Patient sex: M
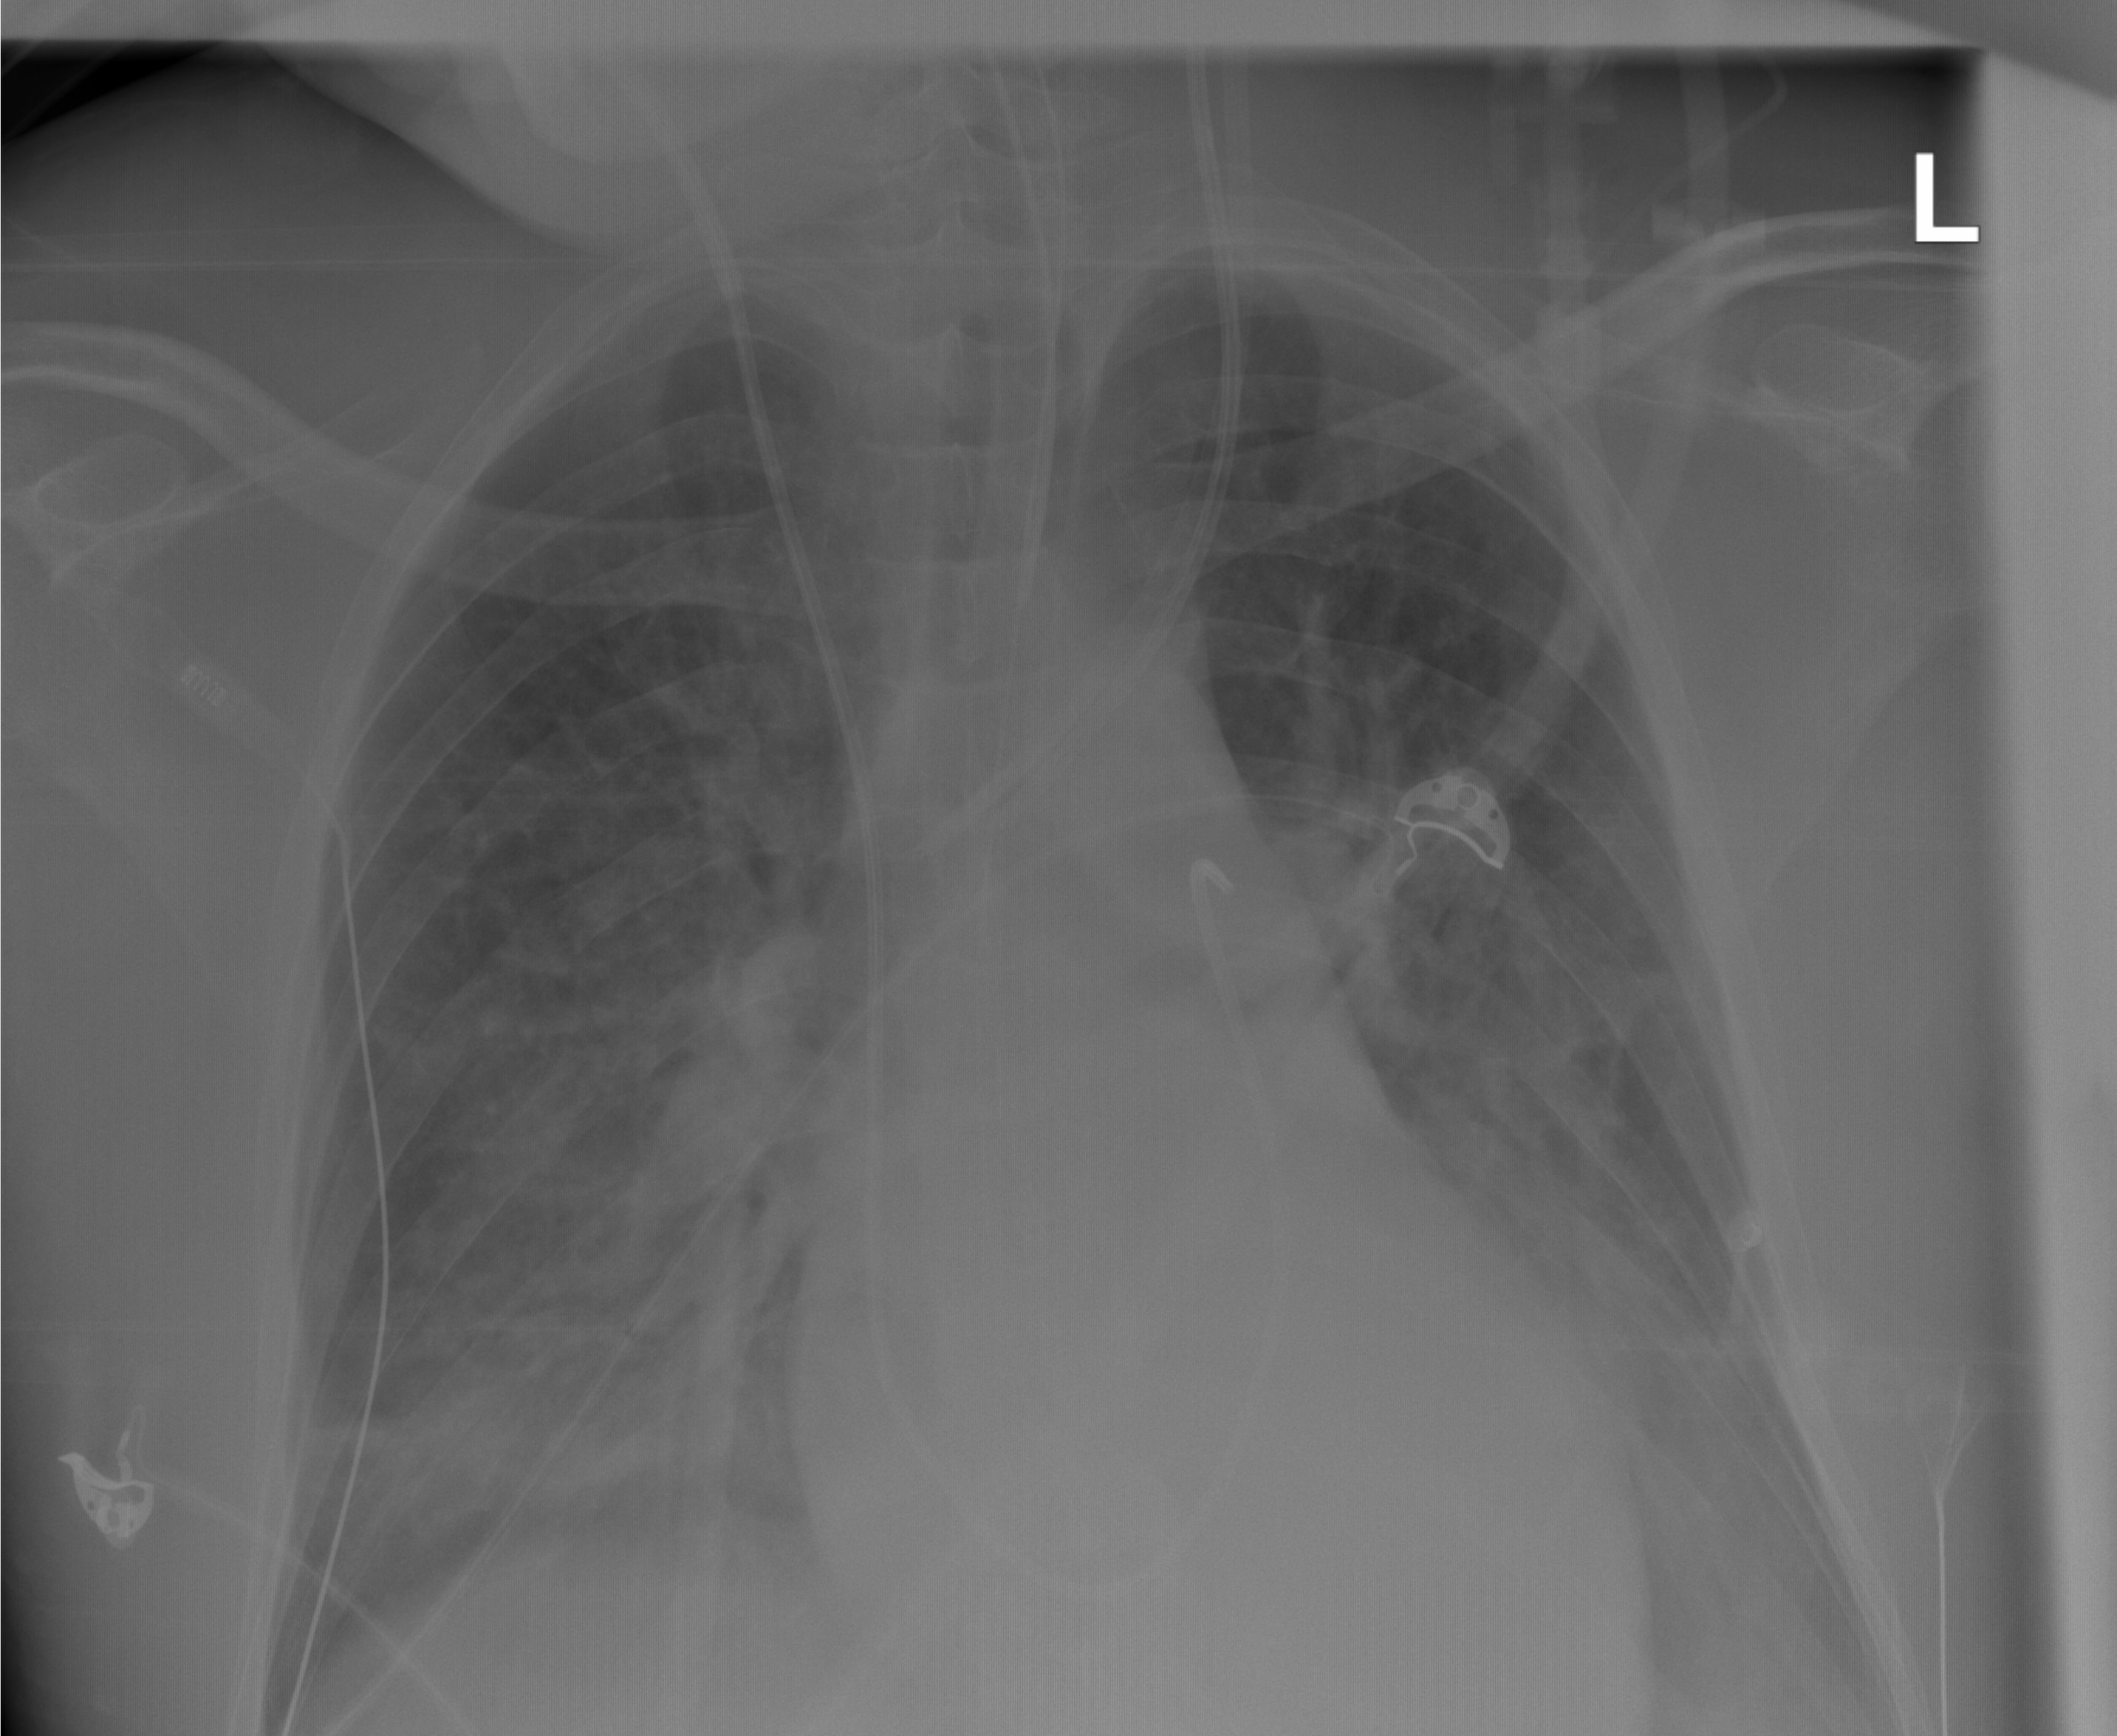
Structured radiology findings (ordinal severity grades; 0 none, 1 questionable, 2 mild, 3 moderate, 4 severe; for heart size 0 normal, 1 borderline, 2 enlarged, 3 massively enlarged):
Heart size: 1
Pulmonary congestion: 2
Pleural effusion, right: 2
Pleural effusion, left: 2
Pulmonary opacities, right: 2
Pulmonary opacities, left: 1
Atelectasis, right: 2
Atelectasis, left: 2